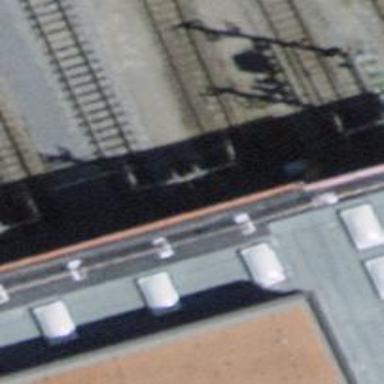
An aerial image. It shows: Railway yard with electrified tracks and single track.